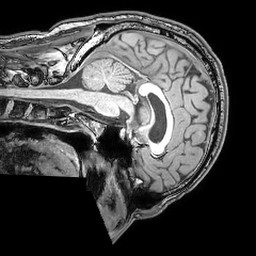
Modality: T1w
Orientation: sagittal
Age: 34
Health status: ill
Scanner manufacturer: philips
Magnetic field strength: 3 T
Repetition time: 0.007 s
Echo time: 0.0035 s